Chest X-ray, AP view. Patient: 45 years old, sex M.
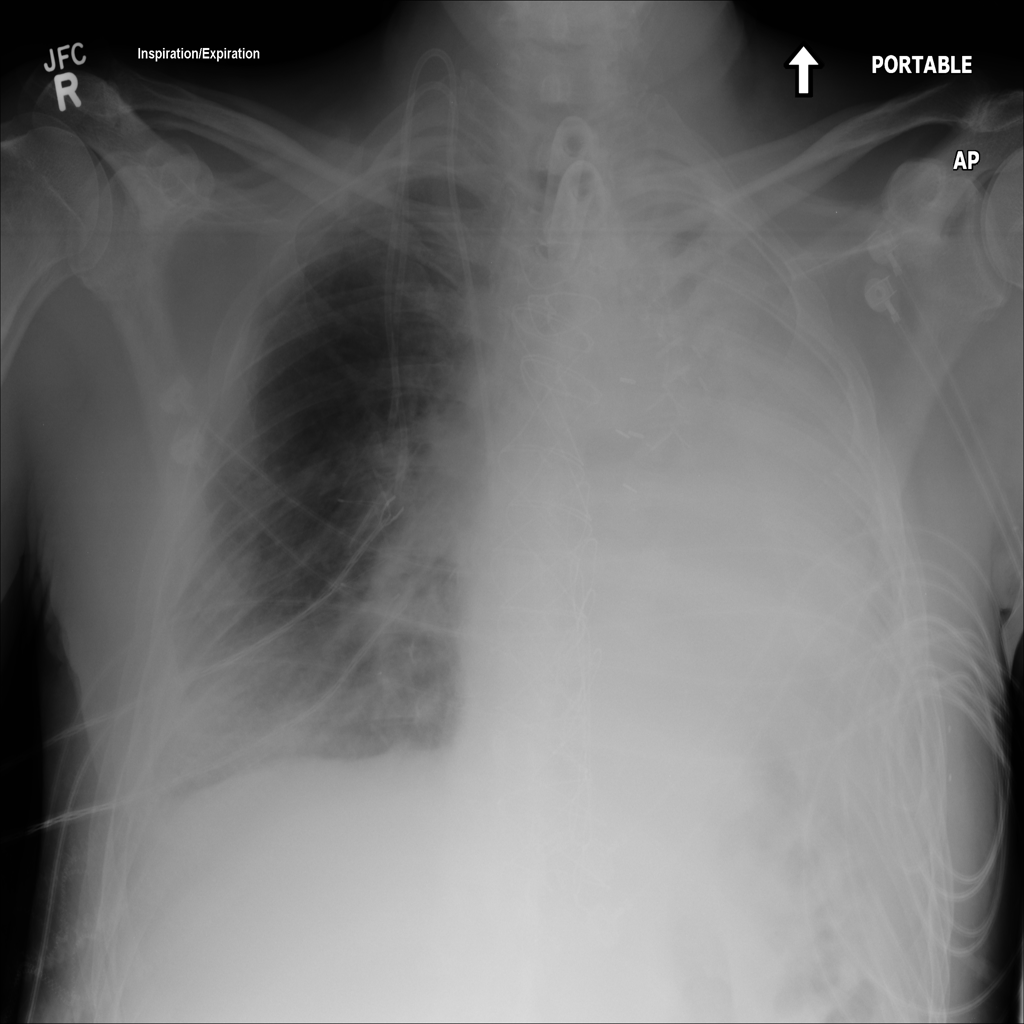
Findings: No Finding